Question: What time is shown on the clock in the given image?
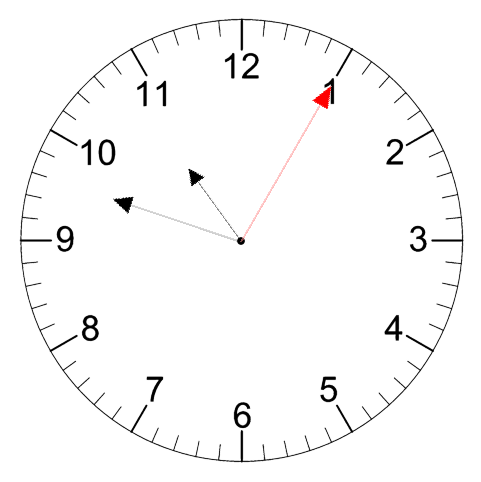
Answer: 10:48:05